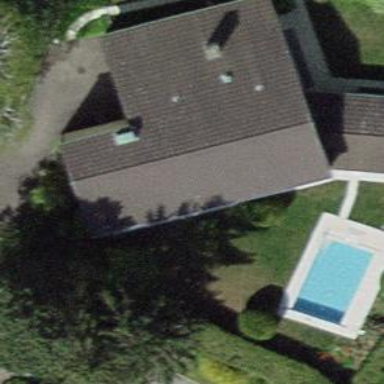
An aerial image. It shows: Simple house.